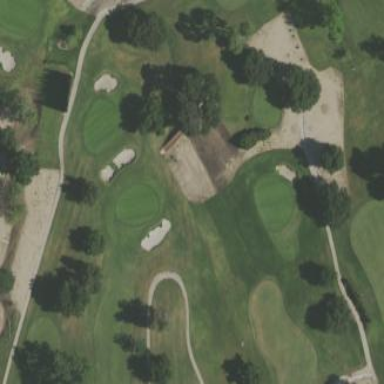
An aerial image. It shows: Sandy area is golf bunker.